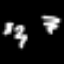
Label: squiggle